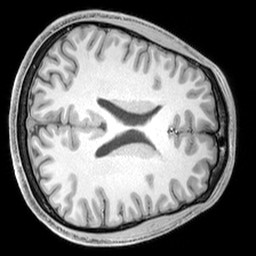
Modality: T1w
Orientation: axial
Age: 21
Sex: male
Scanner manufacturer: siemens
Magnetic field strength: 3 T
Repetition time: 2.3 s
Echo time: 0.00226 s